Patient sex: F
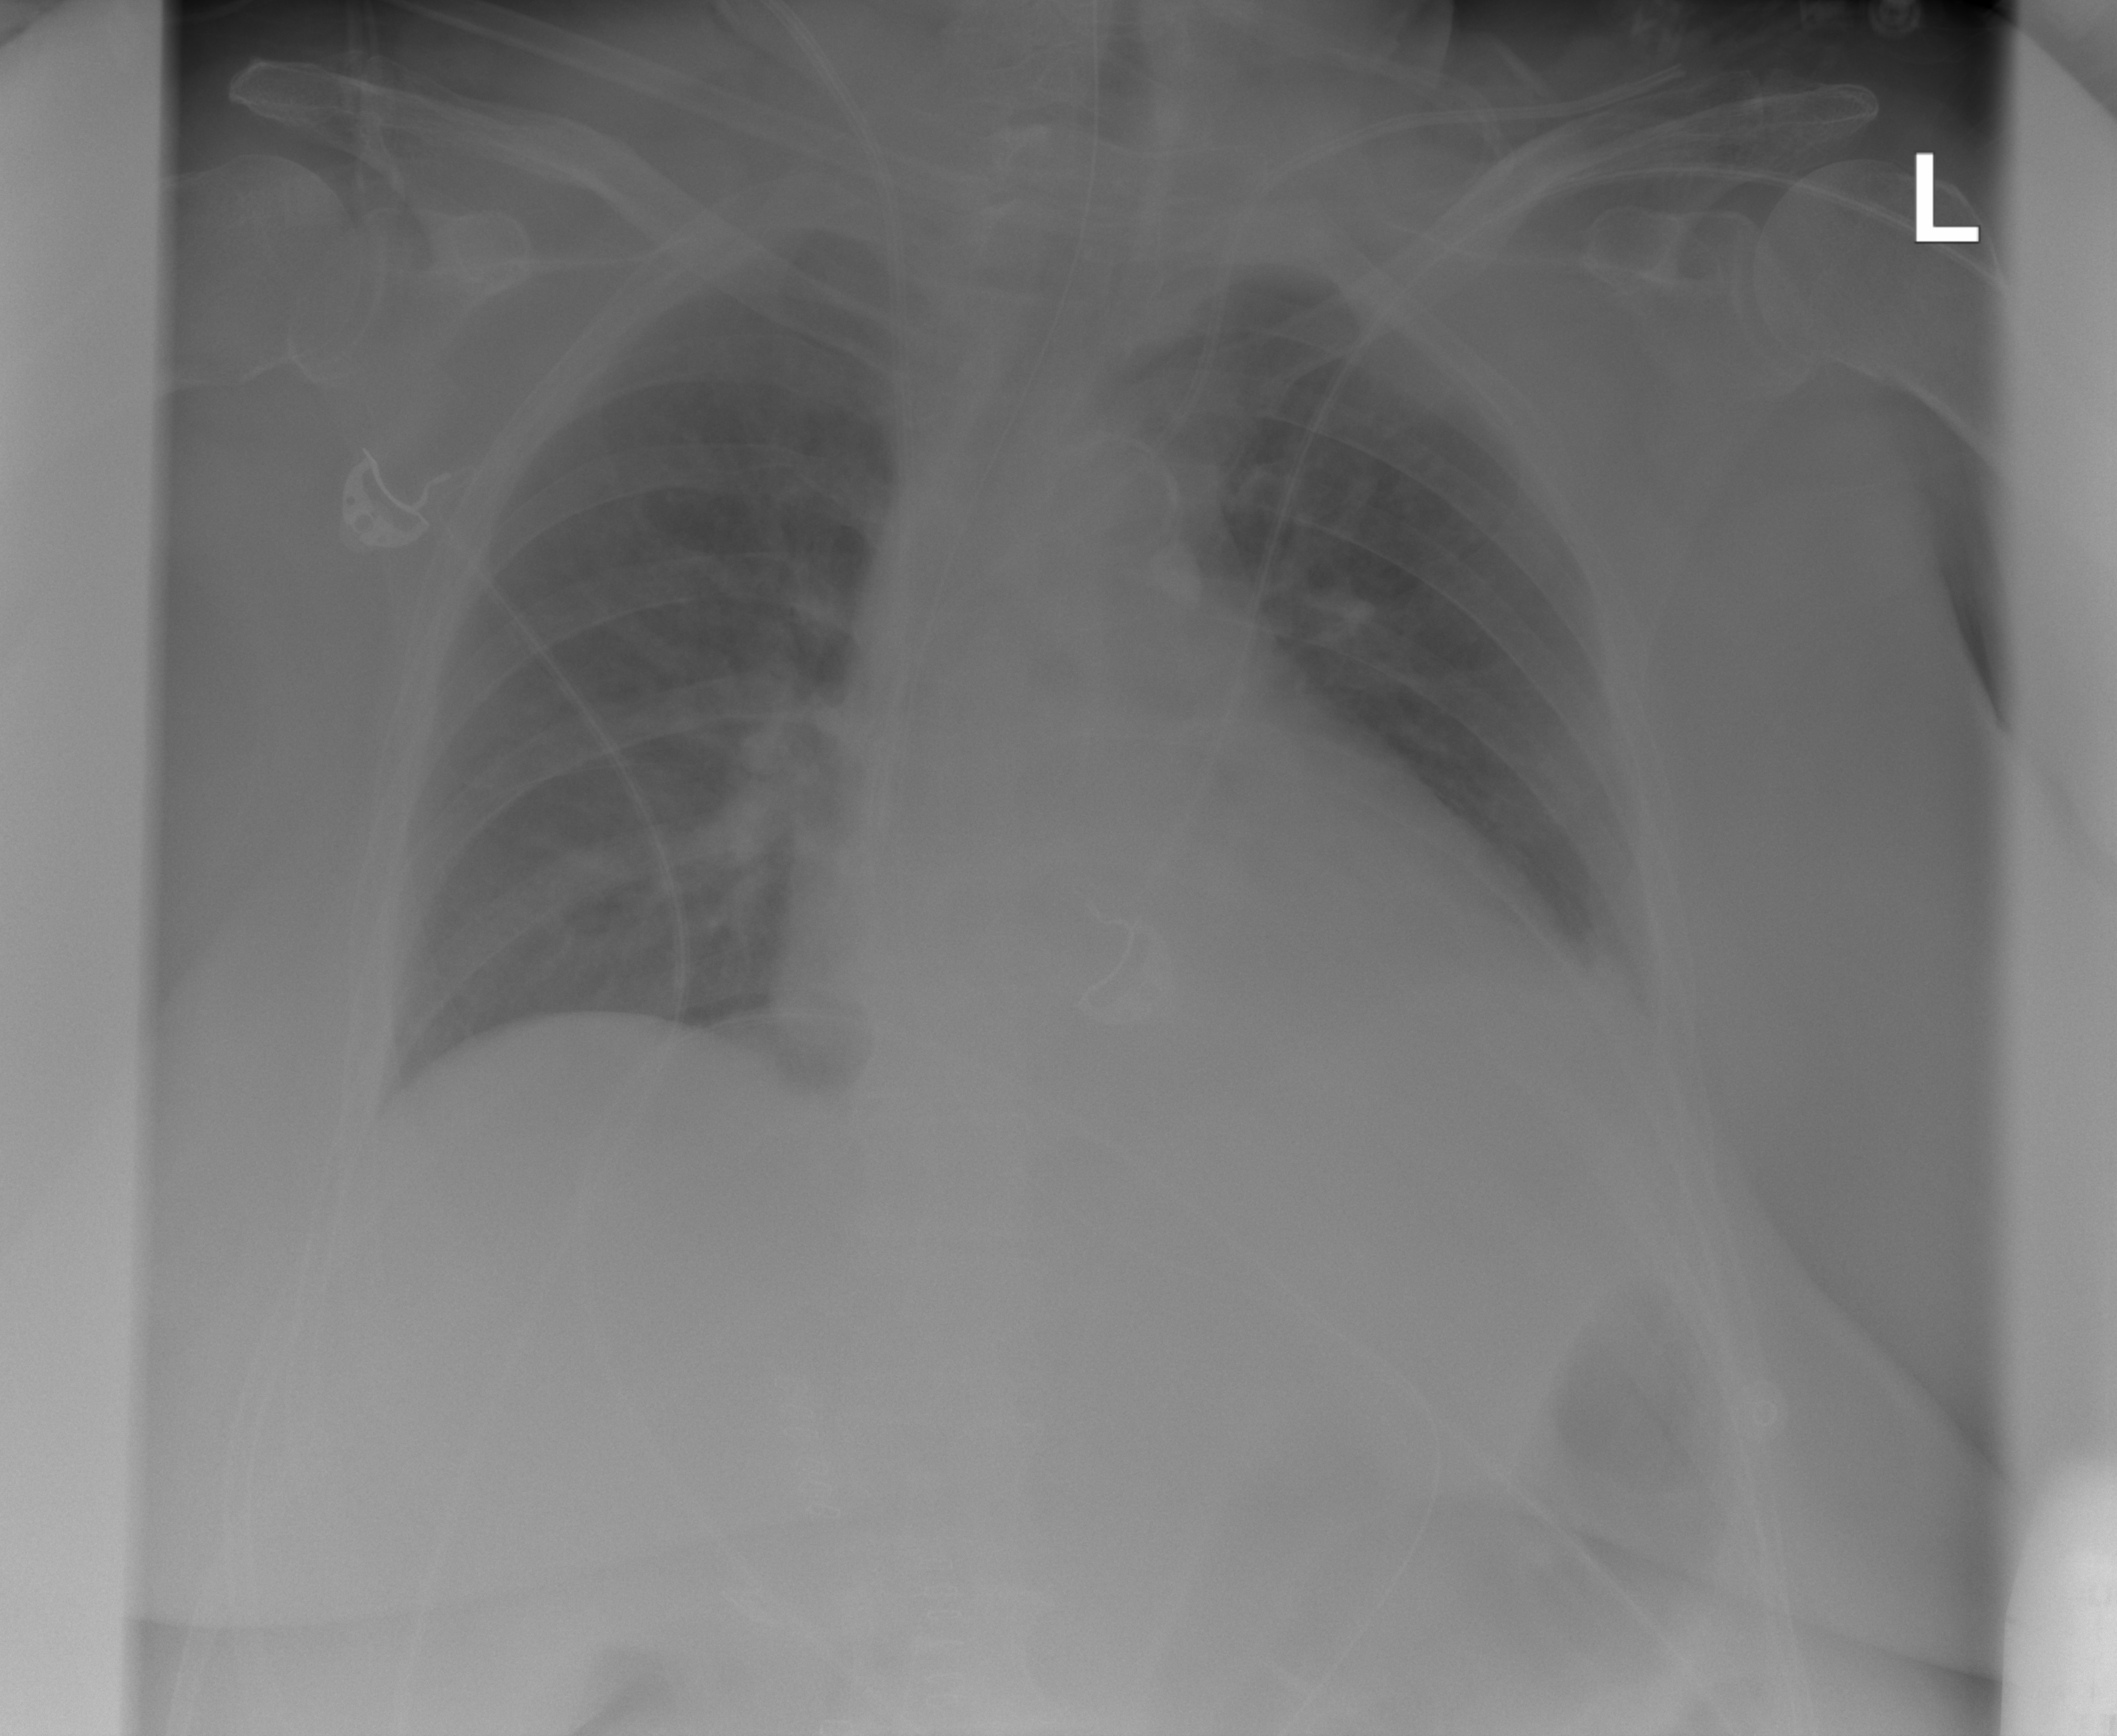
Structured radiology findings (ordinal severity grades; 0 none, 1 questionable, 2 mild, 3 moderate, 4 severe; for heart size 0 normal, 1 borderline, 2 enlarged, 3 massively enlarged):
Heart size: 1
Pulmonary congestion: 0
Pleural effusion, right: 0
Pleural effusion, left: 0
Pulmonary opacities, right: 0
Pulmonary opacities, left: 0
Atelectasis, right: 0
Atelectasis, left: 2